Field crop: maize
Growth stage: 2
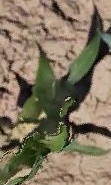
Species: maize